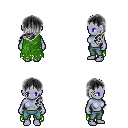
a pixel art fantasy rpg character, female body template, dark elf, purple skin, green tattered cape, teal pants, gray left-swept hairstyle, four views (front, back, left, right), 2x2 character sprite sheet, small pixel art, hard edges, no anti-aliasing